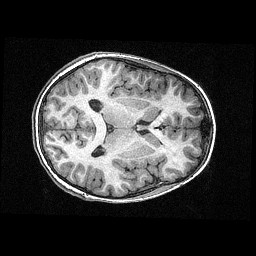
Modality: T1w
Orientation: axial
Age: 8
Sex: female
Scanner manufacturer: siemens
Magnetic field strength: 3 T
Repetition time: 2.3 s
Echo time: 0.00336 s